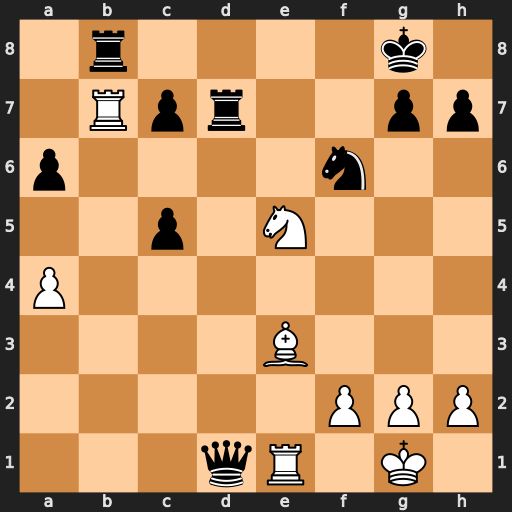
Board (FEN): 1r4k1/1Rpr2pp/p4n2/2p1N3/P7/4B3/5PPP/3qR1K1
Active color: w
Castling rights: -
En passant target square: -
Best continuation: Rxb8+ Rd8 Rxd1